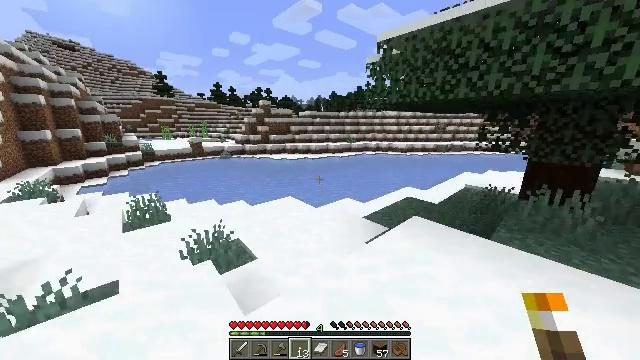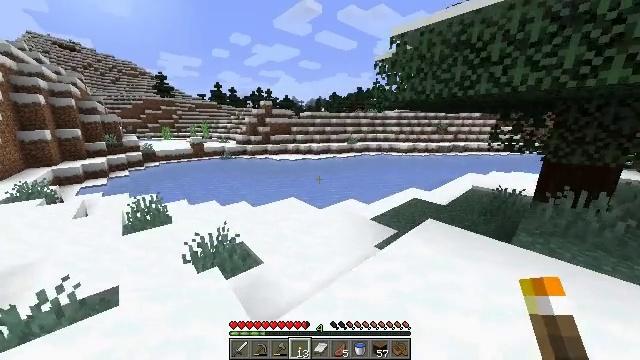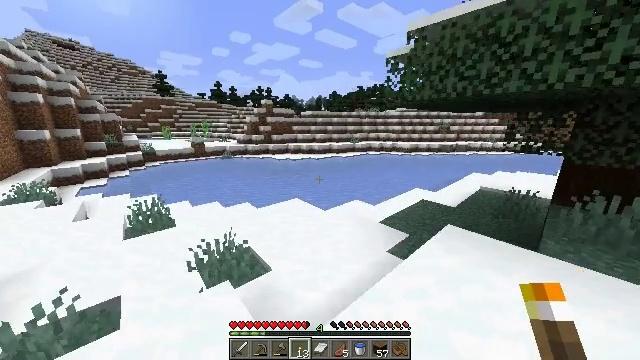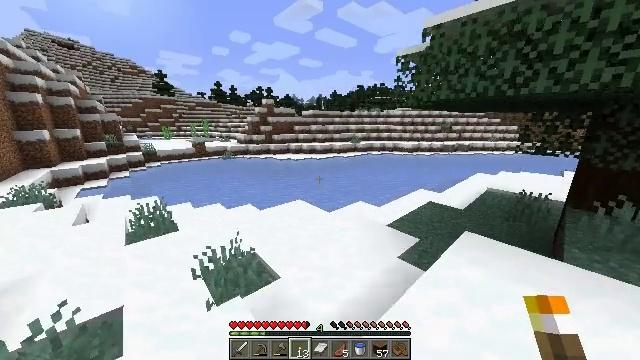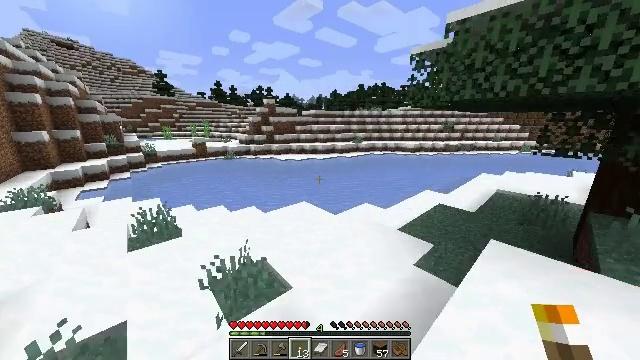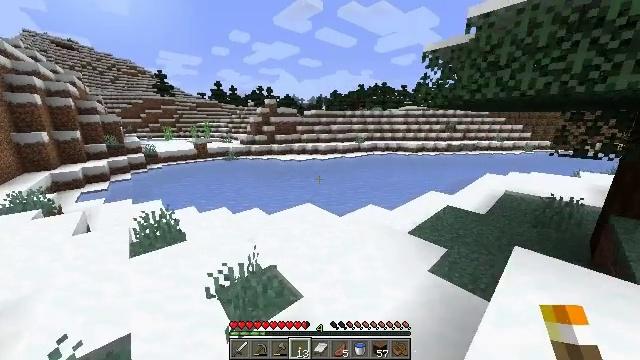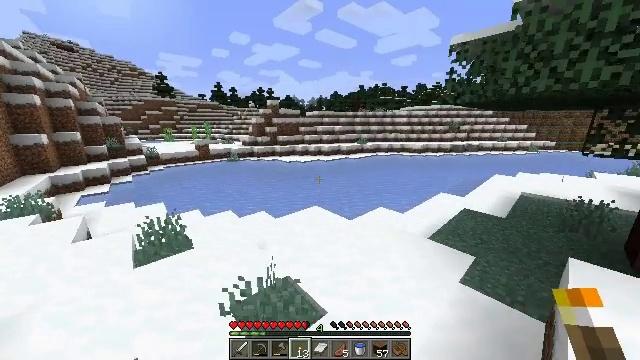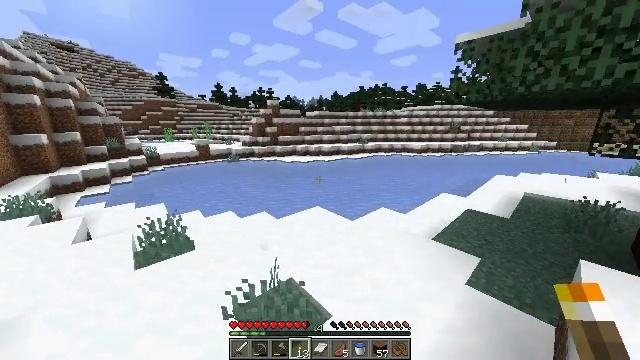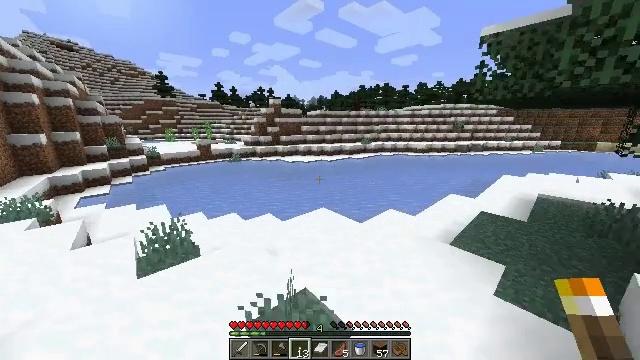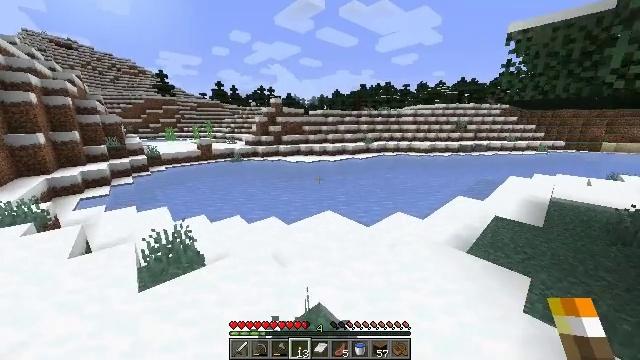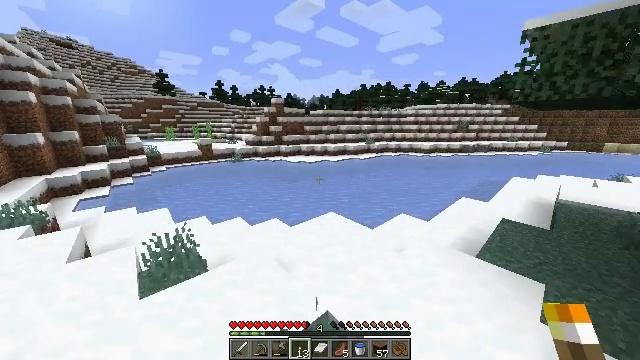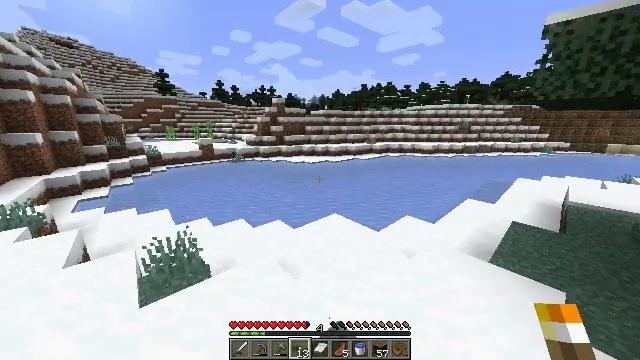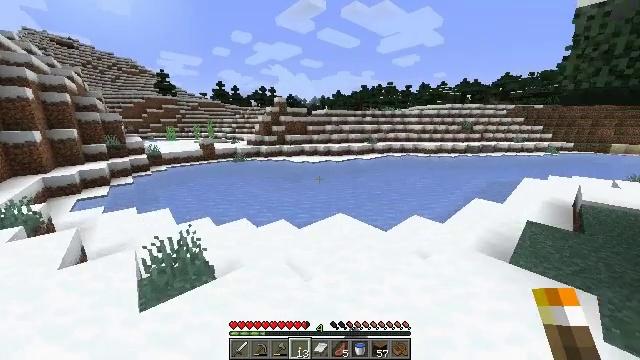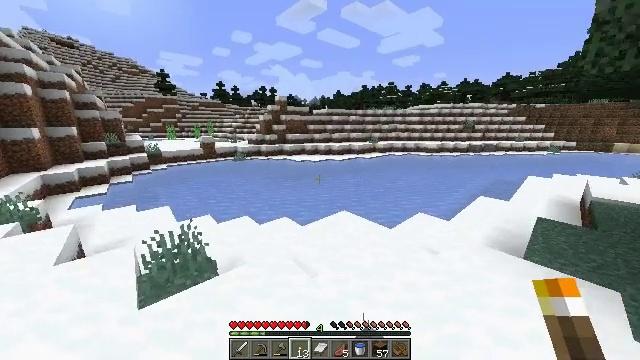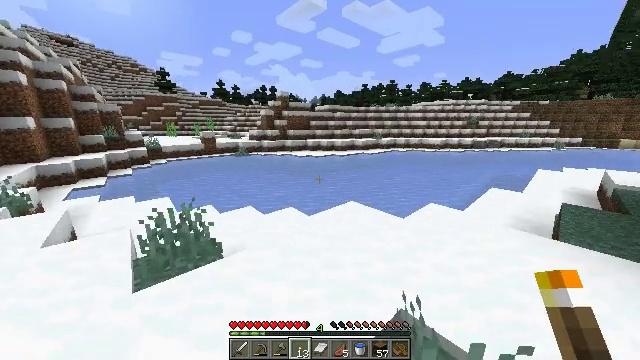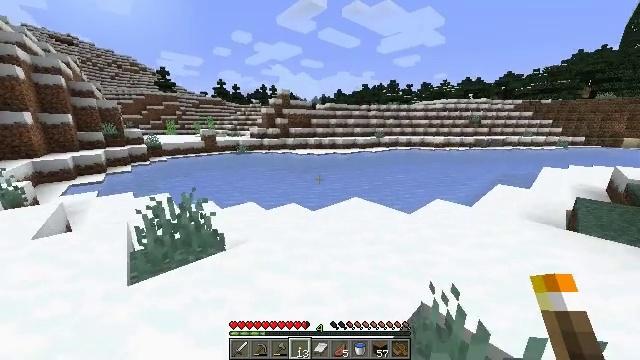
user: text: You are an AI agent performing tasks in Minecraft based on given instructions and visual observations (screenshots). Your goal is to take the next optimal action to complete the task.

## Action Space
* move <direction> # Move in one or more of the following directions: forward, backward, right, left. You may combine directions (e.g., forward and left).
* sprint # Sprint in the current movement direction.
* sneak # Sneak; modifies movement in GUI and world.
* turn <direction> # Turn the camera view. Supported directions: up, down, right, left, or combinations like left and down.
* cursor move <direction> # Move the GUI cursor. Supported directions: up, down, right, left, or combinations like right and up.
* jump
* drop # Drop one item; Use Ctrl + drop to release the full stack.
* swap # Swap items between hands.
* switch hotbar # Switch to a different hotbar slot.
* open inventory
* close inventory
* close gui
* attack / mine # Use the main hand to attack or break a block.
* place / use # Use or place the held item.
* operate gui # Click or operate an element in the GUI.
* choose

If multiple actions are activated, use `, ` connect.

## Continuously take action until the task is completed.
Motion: motion action
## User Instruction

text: Gather poppy from the ground.
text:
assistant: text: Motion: move forward and move left
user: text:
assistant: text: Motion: move forward and move left
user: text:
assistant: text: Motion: move forward and move left
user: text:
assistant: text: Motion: move forward and move left
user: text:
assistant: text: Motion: move forward and move left
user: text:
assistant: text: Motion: move forward and move left
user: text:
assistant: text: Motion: move forward and move left
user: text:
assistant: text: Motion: move forward and move left
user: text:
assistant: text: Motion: move forward and move left
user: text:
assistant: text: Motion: move forward and move left
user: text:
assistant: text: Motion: move forward and move left
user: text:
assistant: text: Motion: move forward and move left
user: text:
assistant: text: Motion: move forward and move left
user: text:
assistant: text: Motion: move forward and move left
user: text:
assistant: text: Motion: move forward and move left
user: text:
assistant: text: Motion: move forward and move left
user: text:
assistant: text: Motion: move forward and move left
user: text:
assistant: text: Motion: move forward and move left
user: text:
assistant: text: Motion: move forward and move left
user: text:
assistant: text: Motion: move forward and move left
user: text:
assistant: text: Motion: move forward and move left
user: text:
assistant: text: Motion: move forward and move left
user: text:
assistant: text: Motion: move forward and move left, turn left and down
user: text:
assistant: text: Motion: move forward and move left, turn left and down
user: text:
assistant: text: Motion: move forward and move left, turn left and up
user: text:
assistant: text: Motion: move forward and move left, turn left and up
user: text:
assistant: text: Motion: move forward and move left
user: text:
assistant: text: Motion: move forward and move left
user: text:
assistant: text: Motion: move forward, turn right and up
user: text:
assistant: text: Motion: move forward, turn right and up